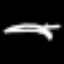
Label: squiggle